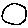
Label: moon